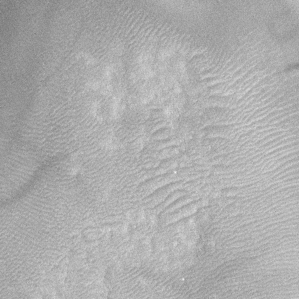
Label: frost